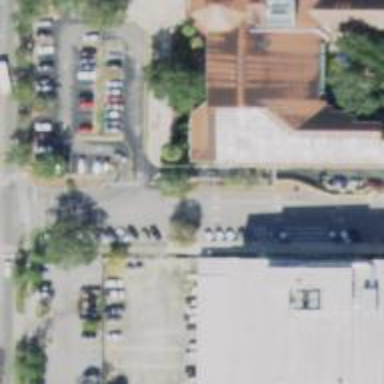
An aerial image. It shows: Parking space.